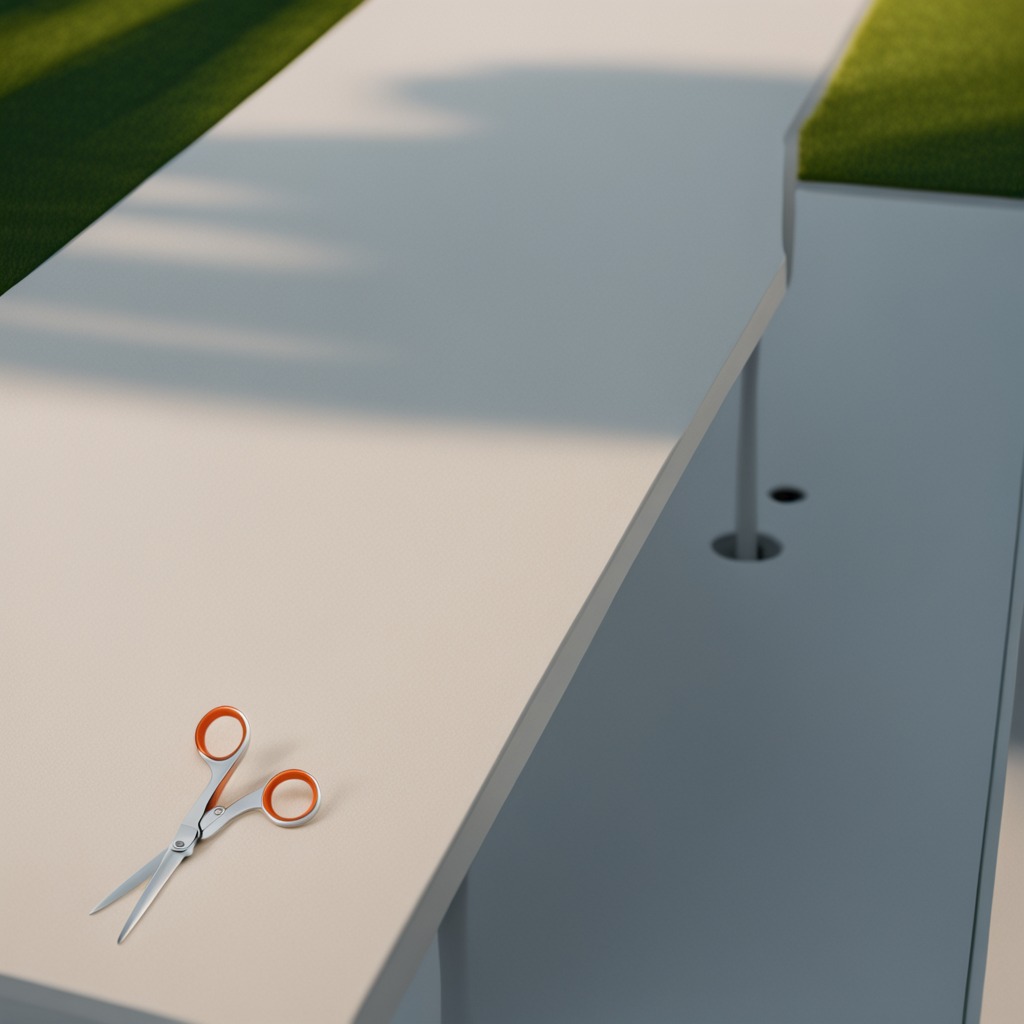
A scissor is lying on the table.